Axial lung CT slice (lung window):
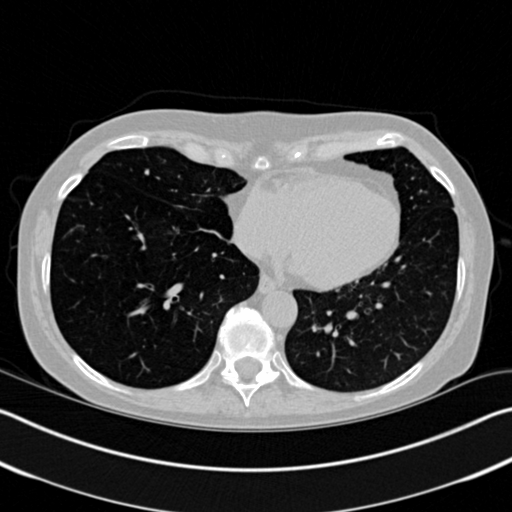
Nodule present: no